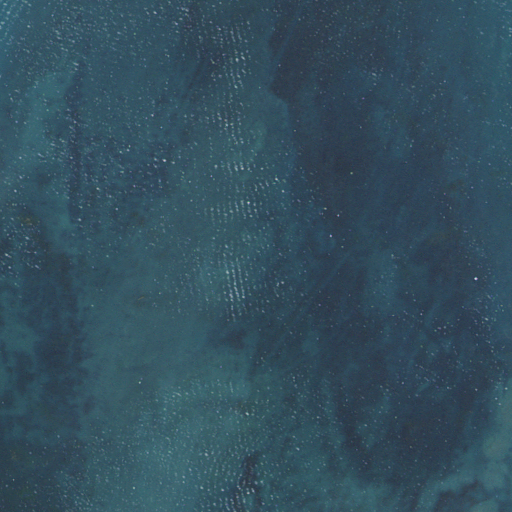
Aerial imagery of bar in Michigan named Mamajuda Island Shoal containing only open water